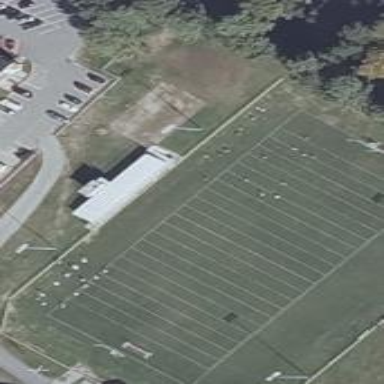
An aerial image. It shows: American football pitch.